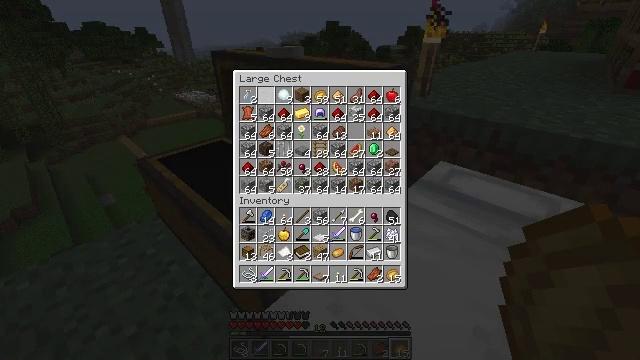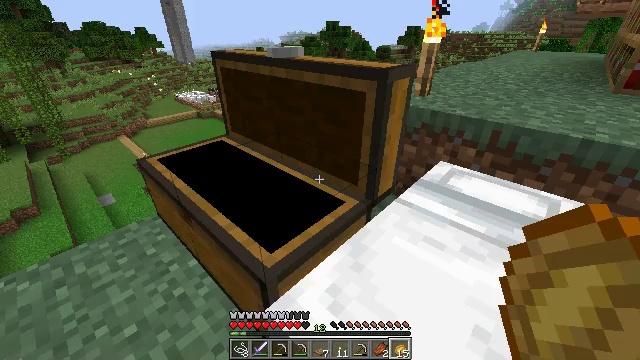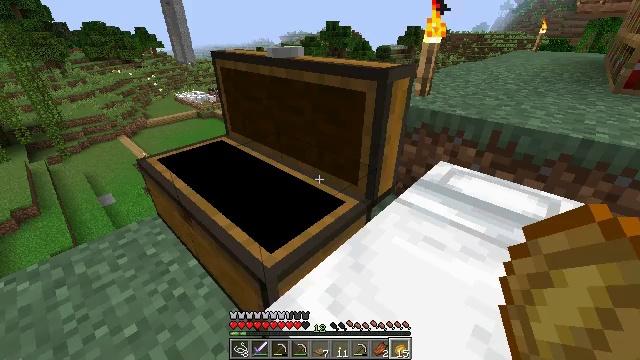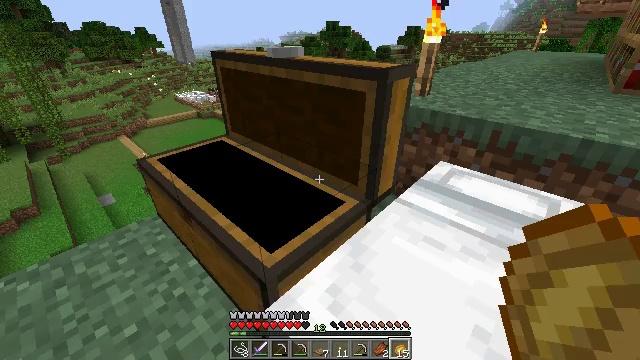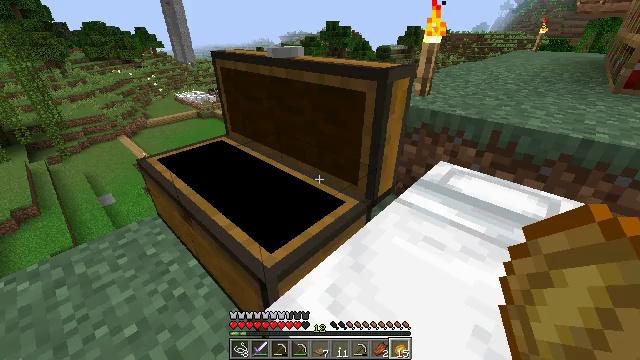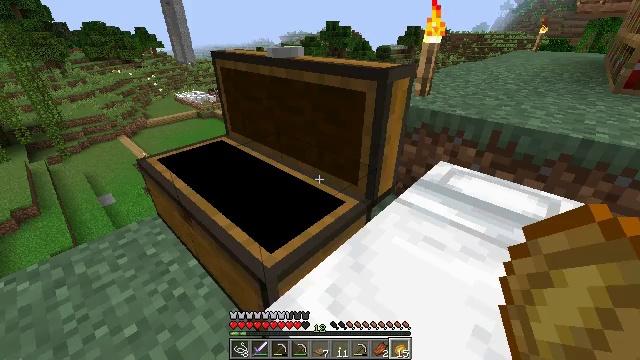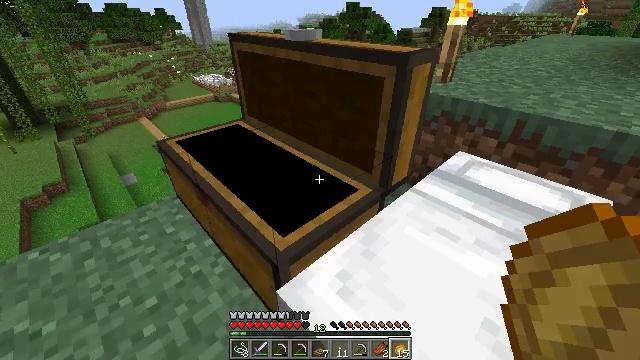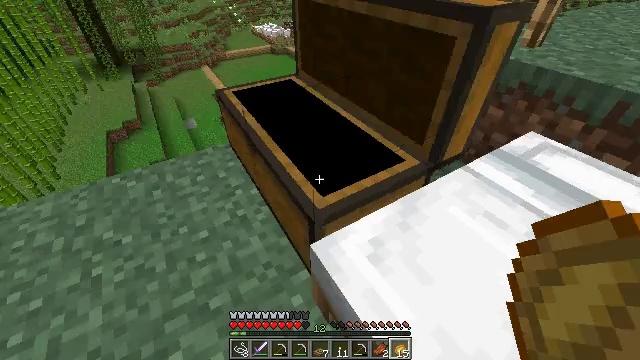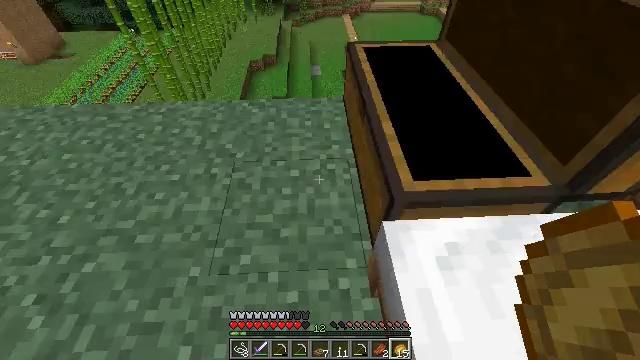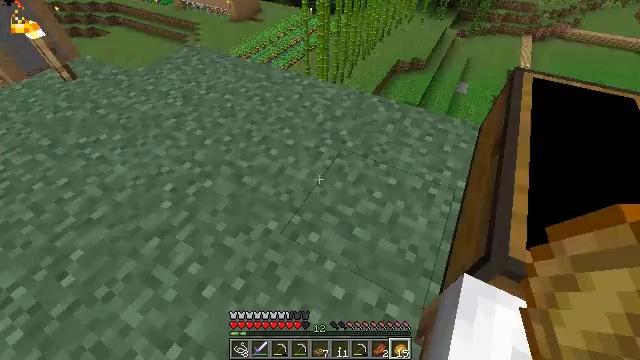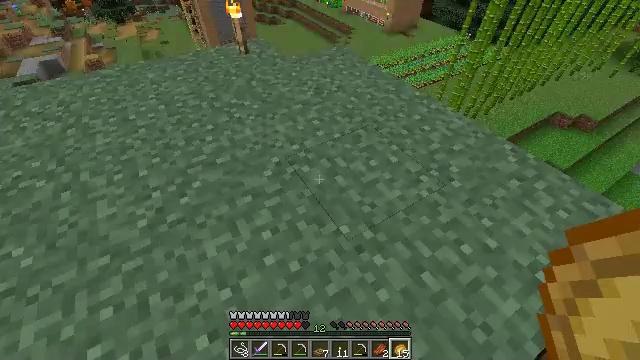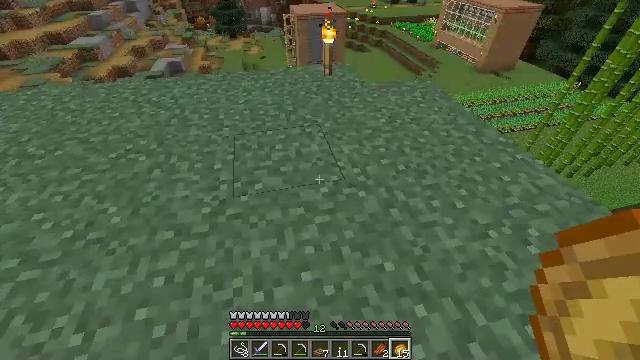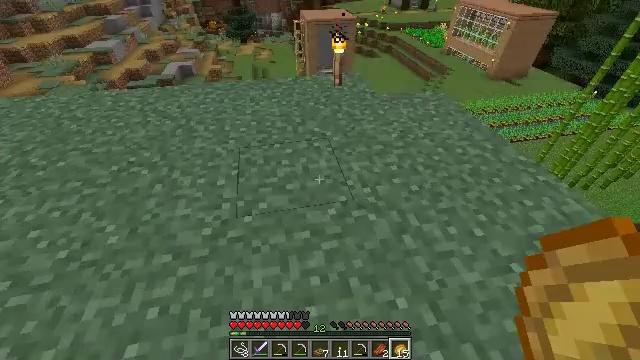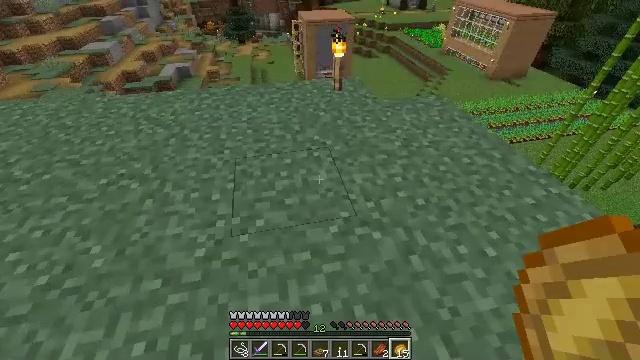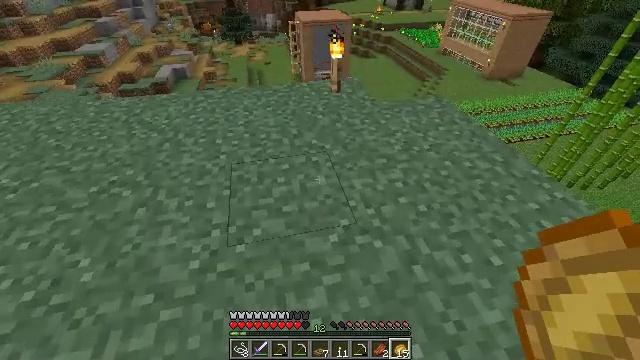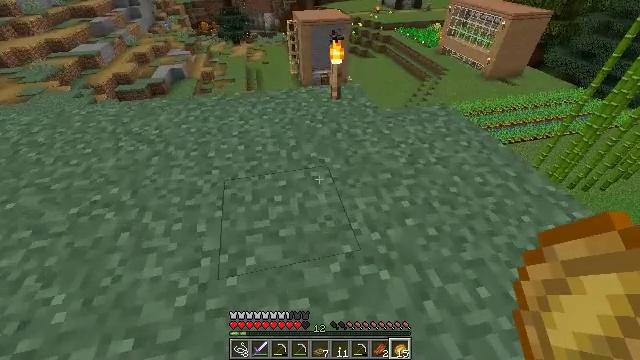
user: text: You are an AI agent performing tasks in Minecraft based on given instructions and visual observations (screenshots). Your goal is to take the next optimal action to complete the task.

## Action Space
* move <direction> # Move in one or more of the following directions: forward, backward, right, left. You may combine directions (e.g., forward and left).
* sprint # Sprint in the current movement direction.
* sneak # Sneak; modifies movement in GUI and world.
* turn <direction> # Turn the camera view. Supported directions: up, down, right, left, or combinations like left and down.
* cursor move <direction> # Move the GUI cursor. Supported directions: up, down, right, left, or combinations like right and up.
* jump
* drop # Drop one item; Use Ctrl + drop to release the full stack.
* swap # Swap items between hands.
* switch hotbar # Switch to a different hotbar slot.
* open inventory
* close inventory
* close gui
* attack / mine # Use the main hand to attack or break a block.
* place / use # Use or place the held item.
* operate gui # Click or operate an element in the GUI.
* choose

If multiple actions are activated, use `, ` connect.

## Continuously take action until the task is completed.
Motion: motion action
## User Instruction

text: Retrieve stripped jungle log from structures.
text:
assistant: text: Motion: no_op
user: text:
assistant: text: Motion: close gui
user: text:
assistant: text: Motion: no_op
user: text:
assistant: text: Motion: no_op
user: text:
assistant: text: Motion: no_op
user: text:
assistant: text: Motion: turn left and down
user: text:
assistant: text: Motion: turn left and down
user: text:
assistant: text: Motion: turn left and down
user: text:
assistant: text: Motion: turn left
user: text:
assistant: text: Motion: turn left and up
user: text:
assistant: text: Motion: move forward, turn left and up
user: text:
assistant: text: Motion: move forward, turn left
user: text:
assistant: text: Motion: move forward
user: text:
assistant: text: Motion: move forward
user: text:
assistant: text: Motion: move forward
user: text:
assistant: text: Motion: move forward, sprint
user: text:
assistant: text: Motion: move forward, sprint
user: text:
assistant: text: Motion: move forward, sprint, turn left and up
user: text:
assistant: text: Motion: move forward, sprint, turn left
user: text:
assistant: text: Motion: move forward, turn left
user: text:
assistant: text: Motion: move forward, turn left
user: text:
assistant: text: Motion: move forward, sprint, turn left
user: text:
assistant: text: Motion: move forward, sprint
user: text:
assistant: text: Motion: move forward, sprint
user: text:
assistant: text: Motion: move forward, sprint
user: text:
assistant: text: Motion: move forward
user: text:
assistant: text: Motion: move forward
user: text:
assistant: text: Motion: move forward, sprint
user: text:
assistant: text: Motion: move forward, sprint
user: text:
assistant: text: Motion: move forward, sprint